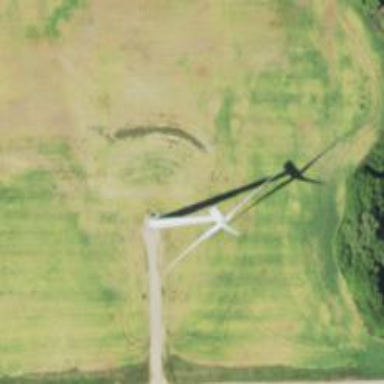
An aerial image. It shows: Wind generator powered by horizontal-axis wind turbine.